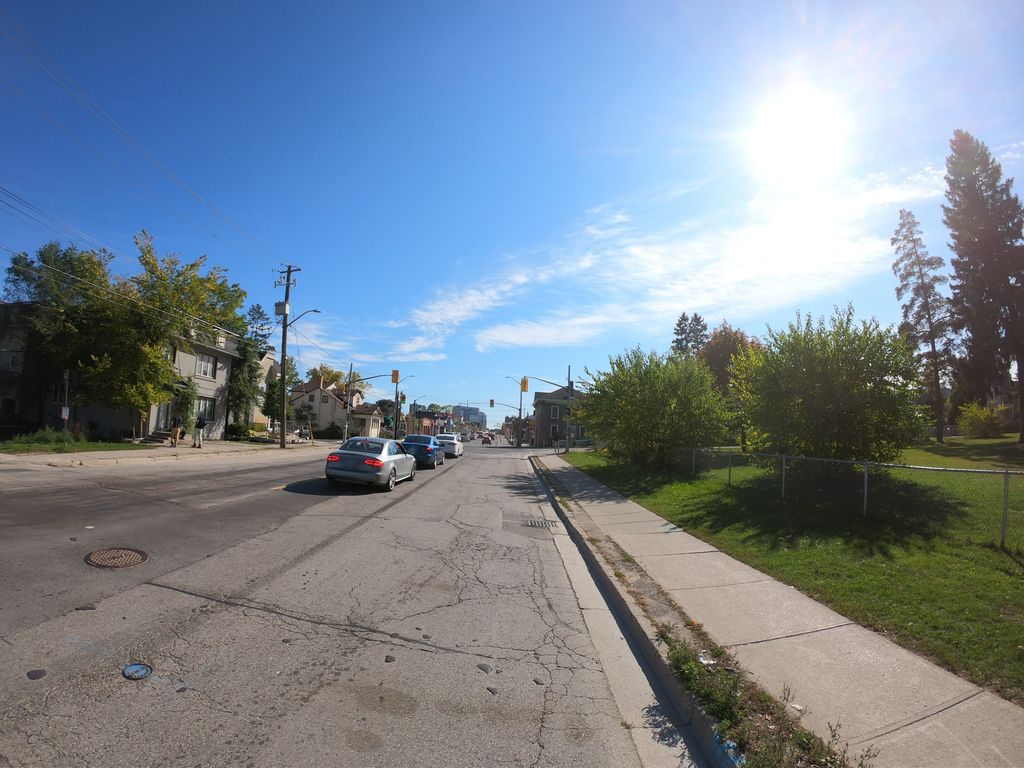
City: kitchener-waterloo